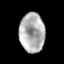
Tissue: skin
Cell type: Epithelial cells
Senescence score: 0.9022
Nuclear area (px): 967
Mean DAPI intensity: 176.822